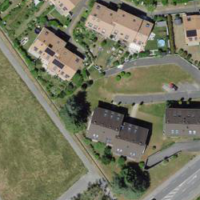
EUNIS habitat code: 55
Species observed at this site:
Cosmos bipinnatus
Cornus sanguinea
Lysimachia punctata